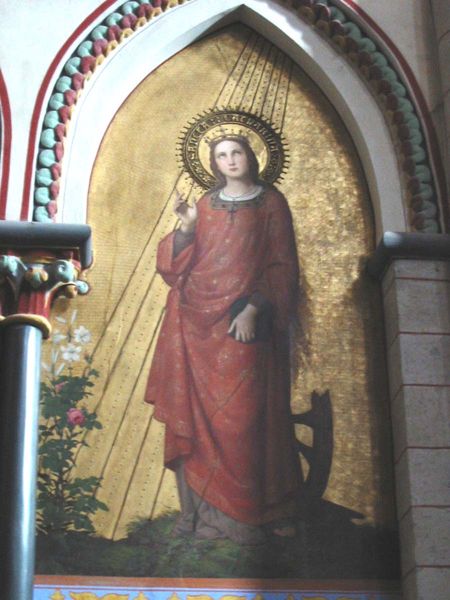
Titel: Quirinus-Münster in Neuss (St. Quirin)
Künstler: Wolbero
Standort: Neuss, Quirinus-Münster (EU - D - NRW)
Schlagwörter: blau, hand, weiß, grün, blume, blumen, finger, kleid, pfeiler, schmuck, säule, türkis, rose, rot, falten, hände, kirche, gold, krone, bogen, rad, wagenrad, fotografie, nische, strahlen, lilie, kapitell, heiligenschein, pfingstrosen, spitzbogen, jesus, heilige, lilien, heilig, maria, madonna, zerbrochen, barbara, katharina, märtyrerin, glorie, blattgold, nisch, kirchennische, neuogotik